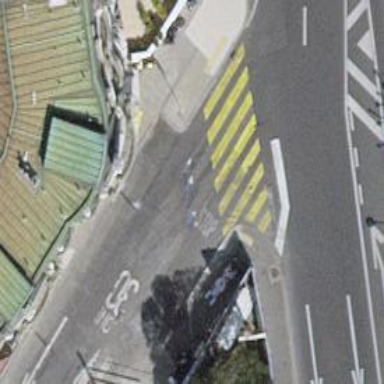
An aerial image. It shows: Marked crossing on the road.